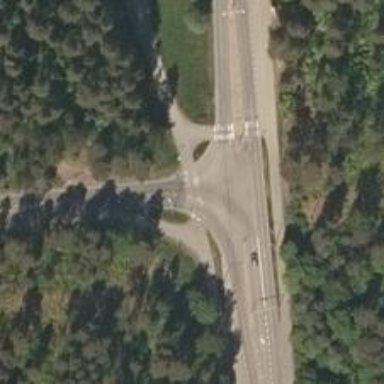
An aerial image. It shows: Asphalt cycleway with zebra crossing that includes crossing island.